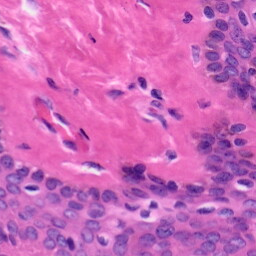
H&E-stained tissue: Skin